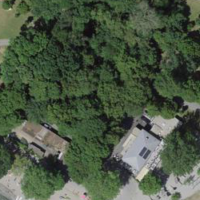
EUNIS habitat code: 53
Species observed at this site:
Carpinus betulus
Anas platyrhynchos
Mergus merganser